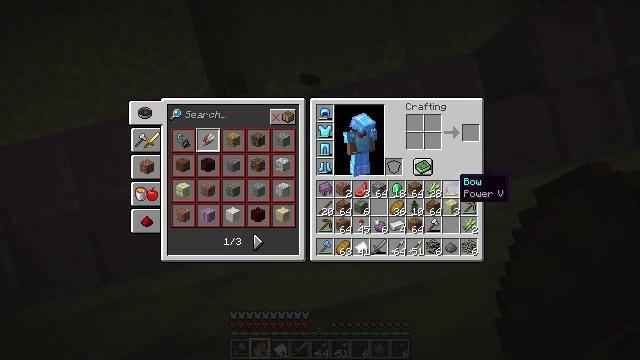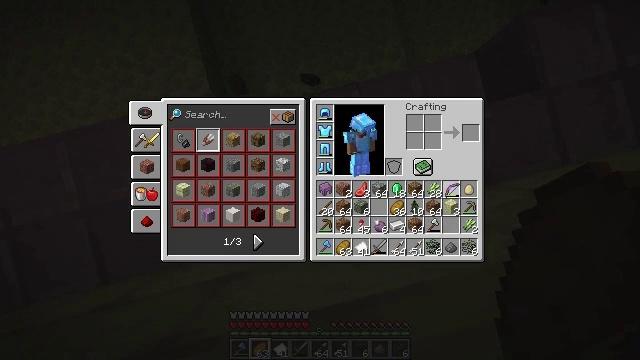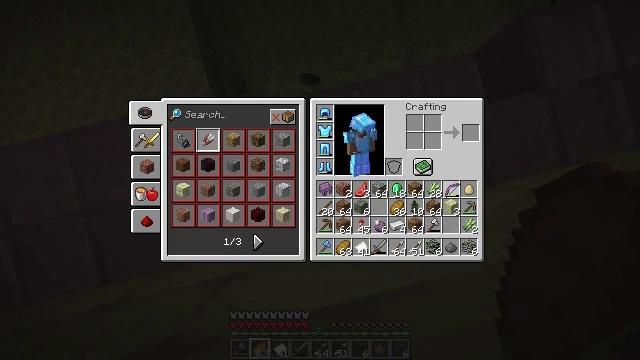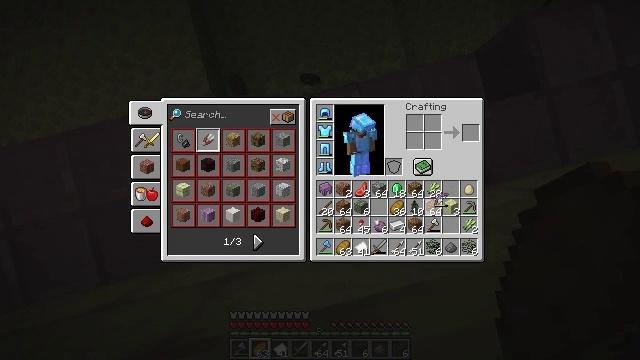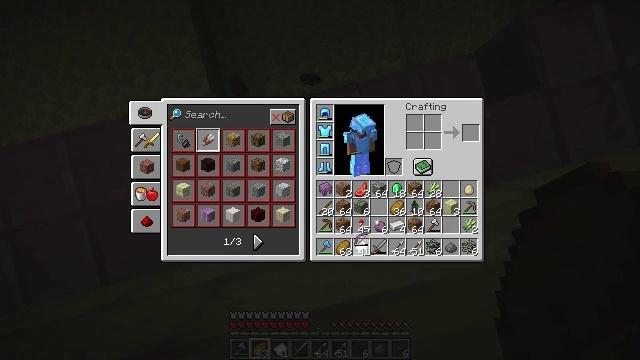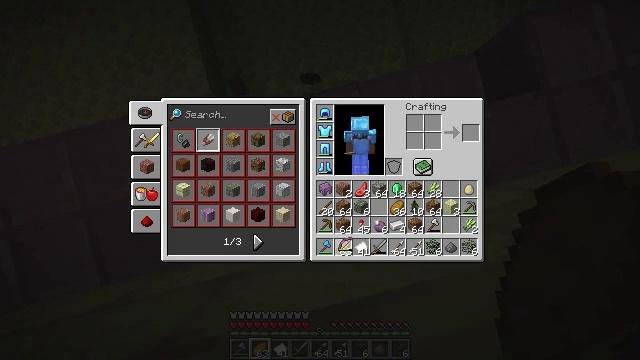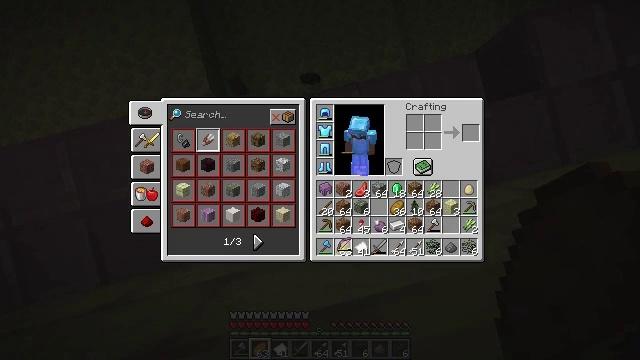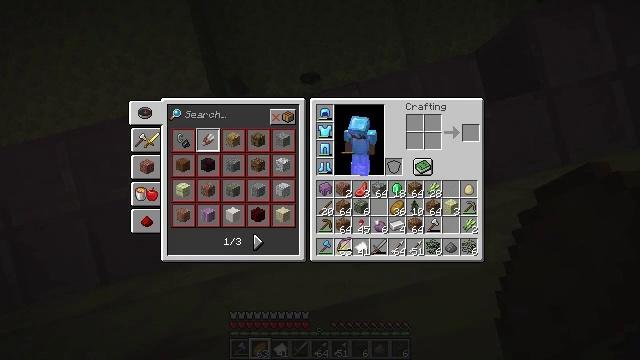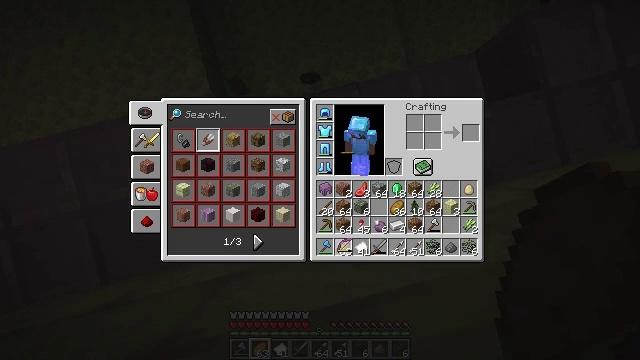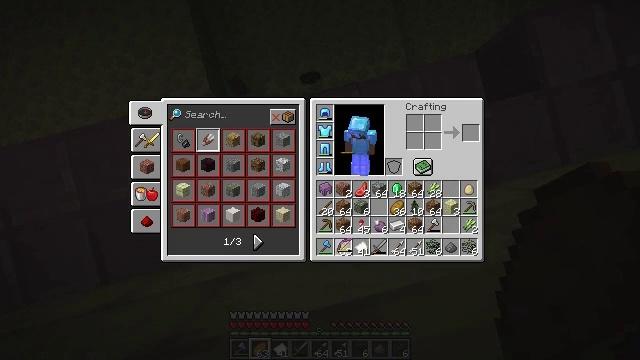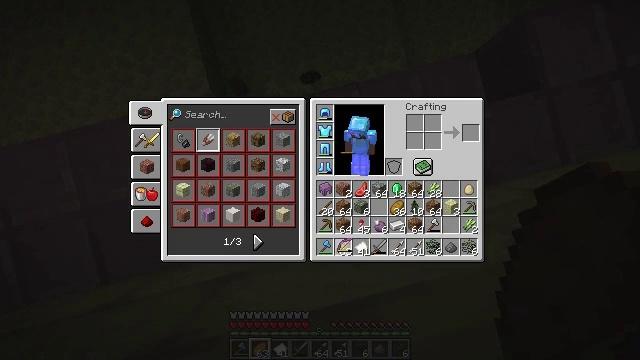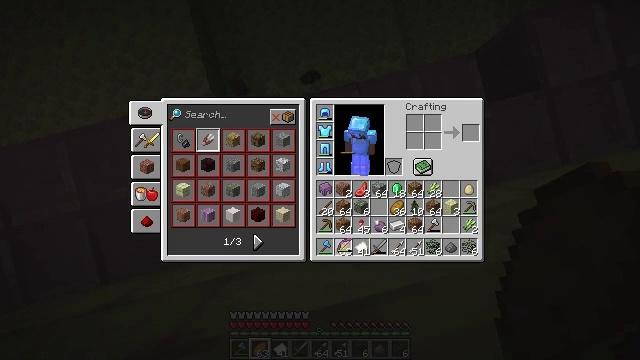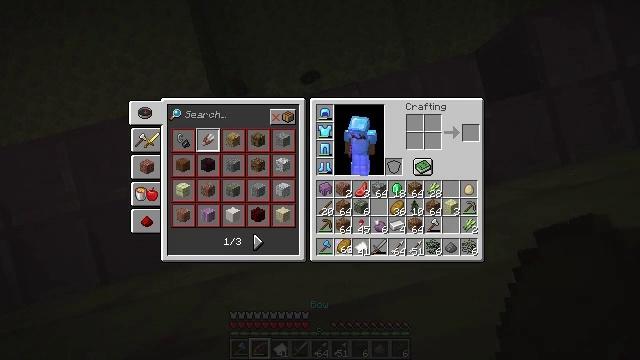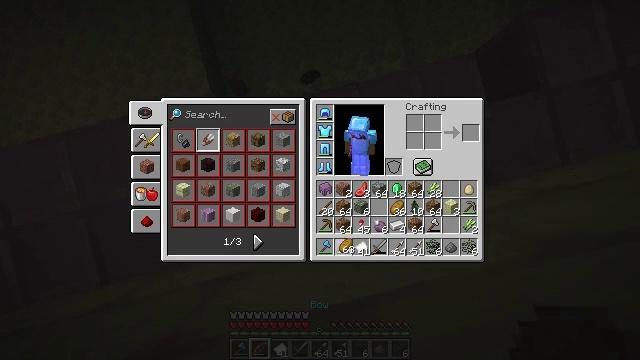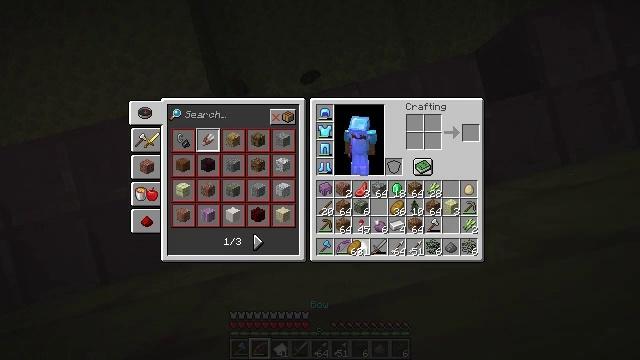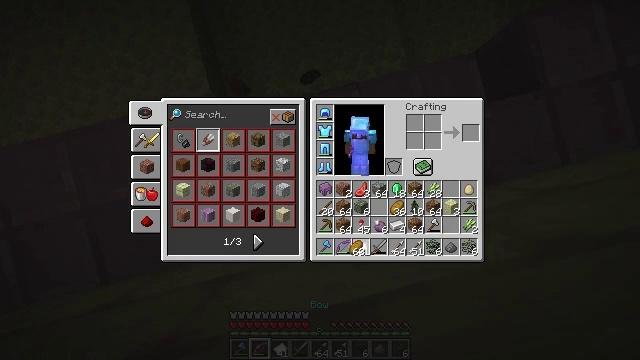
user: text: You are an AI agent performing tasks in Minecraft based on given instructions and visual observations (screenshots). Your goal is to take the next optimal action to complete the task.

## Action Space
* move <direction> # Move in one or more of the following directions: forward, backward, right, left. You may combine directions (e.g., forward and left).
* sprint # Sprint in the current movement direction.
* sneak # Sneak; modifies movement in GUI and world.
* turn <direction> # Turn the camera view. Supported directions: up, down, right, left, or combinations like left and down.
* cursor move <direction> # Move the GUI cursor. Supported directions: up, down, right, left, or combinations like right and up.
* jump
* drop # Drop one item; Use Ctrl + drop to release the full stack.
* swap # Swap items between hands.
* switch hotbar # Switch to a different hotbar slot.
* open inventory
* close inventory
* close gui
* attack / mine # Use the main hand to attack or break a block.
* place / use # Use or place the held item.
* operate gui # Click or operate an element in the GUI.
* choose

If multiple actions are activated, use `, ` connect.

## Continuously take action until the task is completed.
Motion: motion action
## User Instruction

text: Drop a mutton.
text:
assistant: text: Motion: operate gui
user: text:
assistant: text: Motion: operate gui
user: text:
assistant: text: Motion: cursor move left and down, operate gui
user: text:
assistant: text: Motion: cursor move left and down
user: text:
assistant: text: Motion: cursor move left
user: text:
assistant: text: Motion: no_op
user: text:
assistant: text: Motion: no_op
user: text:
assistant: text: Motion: no_op
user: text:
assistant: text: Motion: no_op
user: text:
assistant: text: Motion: operate gui
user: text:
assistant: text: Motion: operate gui
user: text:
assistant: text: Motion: no_op
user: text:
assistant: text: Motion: no_op
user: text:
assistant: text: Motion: cursor move right
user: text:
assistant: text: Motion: no_op
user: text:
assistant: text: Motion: no_op
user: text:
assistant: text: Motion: no_op
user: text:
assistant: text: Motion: operate gui
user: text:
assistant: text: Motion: operate gui
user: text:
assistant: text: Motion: operate gui
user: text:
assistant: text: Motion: no_op
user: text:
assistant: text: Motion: no_op
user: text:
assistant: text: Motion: no_op
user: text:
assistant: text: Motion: no_op
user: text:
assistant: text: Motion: cursor move up
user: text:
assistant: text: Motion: no_op
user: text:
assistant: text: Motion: no_op
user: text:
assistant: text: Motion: no_op
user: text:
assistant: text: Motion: no_op
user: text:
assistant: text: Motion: no_op